Question: I have problem with aggregating data based on their timestamp per day for a timespan of one week. There is a SQLite database, which has a table which I save the number of walking steps in ('timestamp' column is UTC and 'created_At' is local time, but I don't use the created_at column anyway).

What I want to do is get the total data which happened in 7 days ago until the midnight of a day before. So I have this 'jodatime' expression to find start and end for timestamps
'''
long start = new DateTime().withMillisOfDay(0).minusDays(7).getMillis();
long end = new DateTime().withTimeAtStartOfDay().getMillis();
//start milli:1405029600000 DateTime: 2014-07-11 00:00:00
//end milli:1405634400000 DateTime: 2014-07-18 00:00:00
'''
Then I execute this sql command:
'''
SELECT * FROM pa_data WHERE timestamp BETWEEN 1405029600000 AND 1405634400000
'''
And I am pretty sure that it returns the correct rows ( I have compared the android database result with SQLite Database Browser on my pc, both return same number of rows). For this, I tried to use this nested iteration:
the Object I am trying to create is:
'''
public class PhysicalActivityPerDay {
private List<PhysicalActivity> mList;
public PhysicalActivityPerDay(List<PhysicalActivity> list) {
mList = new ArrayList<PhysicalActivity>(list);
}
//methods....
}
'''
Now the problem is, I want to have a data object that can hold the rows for each day.
'''
List<PhysicalActivity> all = getPhysicalActivitiesBetween(start, end);
List<PhysicalActivityPerDay> perDays = new ArrayList<PhysicalActivityPerDay>();
List<PhysicalActivity> tempList;
PhysicalActivityPerDay tempPerDay;
for (int i = 0; i < 7; i++) {
long begin = start;
long stop = (begin + 86400000); //add 24 hours
tempList = new ArrayList<PhysicalActivity>();
for (int j = 0; j < all.size(); j++) {
PhysicalActivity p = all.get(j);
DateTime when = new DateTime(p.getTimestamp());
if (when.isAfter(start) && when.isBefore(stop)) {
tempList.add(p);
all.remove(j); //remove the matching object from the list
}
}
tempPerDay = new PhysicalActivityPerDay(tempList);
perDays.add(tempPerDay);
start += 86400000; //add 24 hours or 1 day for next iteration
}
return perDays;
'''
But the result is totally unexpected. There are many rows which don't match the 'if' statements above. I did a debug and here is what happens:
'''
Log.w(TAG, "There are totally " + all.size() + " physical activities for day for 7 days");
//There are totally 6559 physical activities for day for 7 days
'''
But, when I check the 'all' list (total rows returned by DB) although I am removing matched objects from it, if I query its size after the nested iteration, it surprisingly still contains many objects in it, telling me that the iteration was not successful!
'''
//Remaining: 3278 records after iterations from 6559
'''
What I am doing wrong? please help me findout!
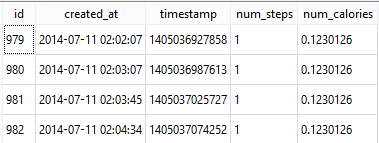
Answer: Not sure if that's the only problem :
You are looping over the 'all' List, and removing items.
When you call 'all.remove(j)', the item that used to be at position j+1 moves to poisition j. Which means your for loop would skip that item.
One way to solve this is to increment j only if you don't remove an item from the list.
'''
for (int j = 0; j < all.size();) {
PhysicalActivity p = all.get(j);
DateTime when = new DateTime(p.getTimestamp());
if (when.isAfter(start) && when.isBefore(stop)) {
tempList.add(p);
all.remove(j); //remove the matching object from the list
} else {
j++;
}
}
'''
Actually, I'm not entirely sure if the loop would work after this fix. It depends whether 'all.size()' is evaluated in each iteration. If it isn't, it would expect the list to have the initial number of elements, even though you are removing items. In that case you can expect to get an exception the first time you try to access an index beyond the last index of the array.
If you get an exception, you can replace the loop with a while loop :
'''
Iterator<PhysicalActivity> iter = all.iterator();
while (iter.hasNext ()) {
PhysicalActivity p = iter.next();
...
if (...) {
iter.remove();
}
}
'''
Refer to the <URL> :
> public E remove(int index)Removes the element at the specified position in this list. .